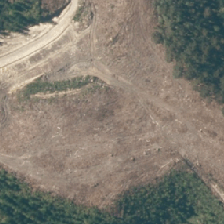
Land cover: harvested_forest